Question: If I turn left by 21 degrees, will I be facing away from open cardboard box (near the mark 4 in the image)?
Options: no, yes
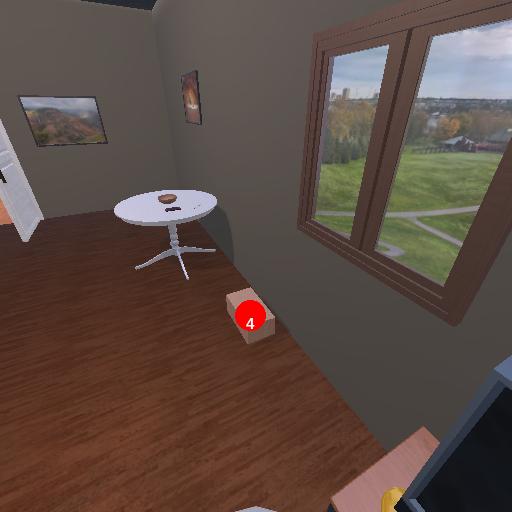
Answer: no